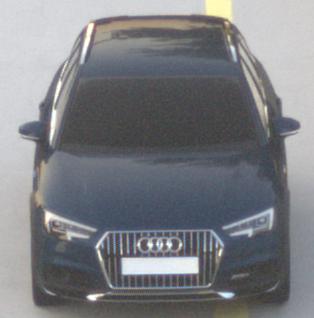
Make: Audi
Model: A4 Allroad 45 TFSI
Detailed model: A4 (B9) allroad
Model produced from: 2019/02
Model produced until: 2019/05
Doors: 5
Color: blue
Road condition: dry road
Daytime: sunrise or sunset
Contrast: low contrast